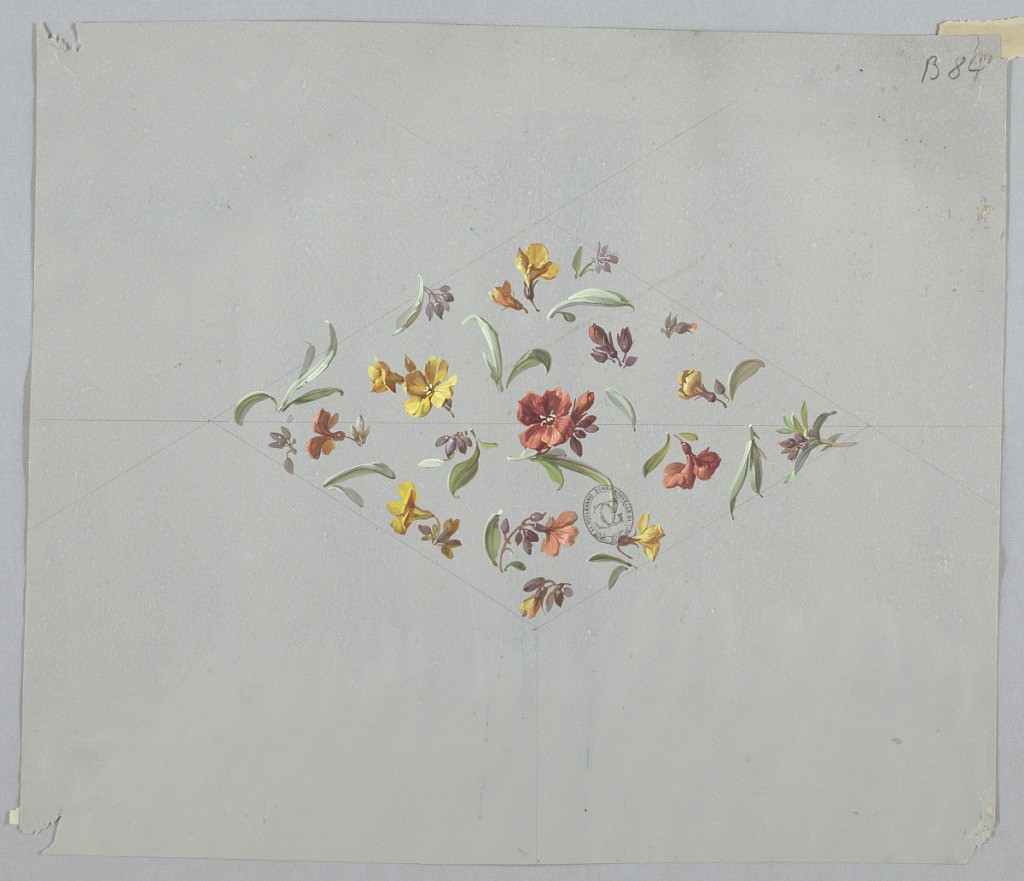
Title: Design for Wallpaper and Textiles: Flowers
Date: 19th century
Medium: Brush and gouache, graphite on gray paper
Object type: Drawing
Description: Horizontally-oriented diamond shape made of clusters of orange and yellow flowers and green foliage at center of page. Flowers and foliage are somewhat evenly spaced and face various directions. Guidelines in graphite are visible on the page with the diamond bisected horizontally and vertically. On light lavender ground.